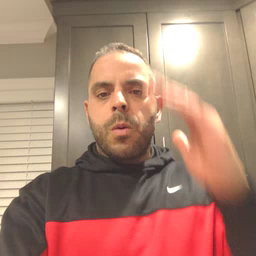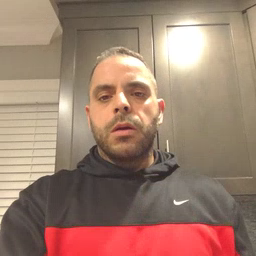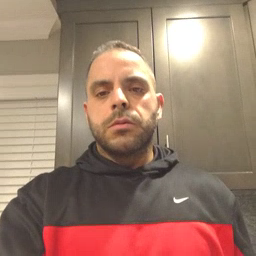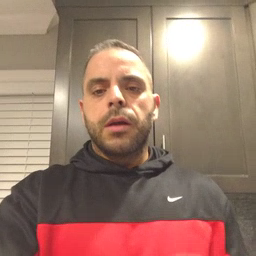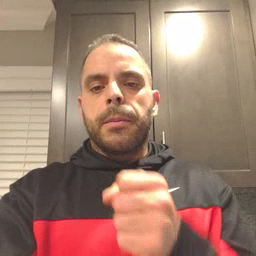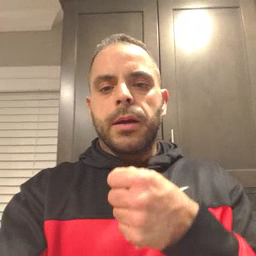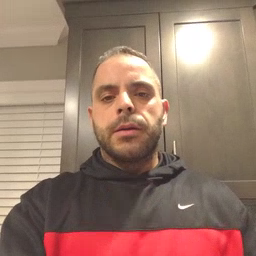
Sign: make